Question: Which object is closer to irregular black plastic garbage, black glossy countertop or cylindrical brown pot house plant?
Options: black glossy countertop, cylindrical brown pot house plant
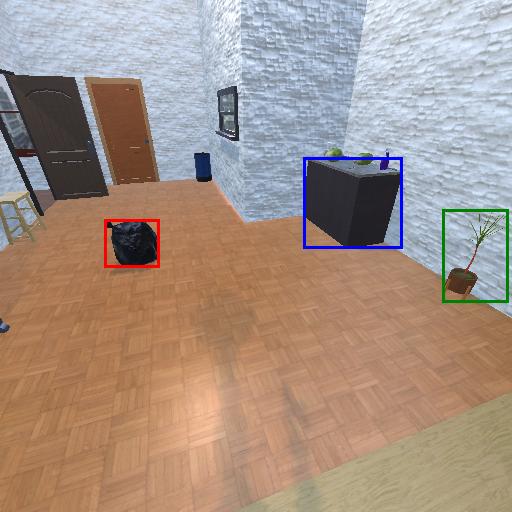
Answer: black glossy countertop